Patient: sex F, age 54
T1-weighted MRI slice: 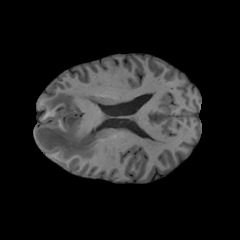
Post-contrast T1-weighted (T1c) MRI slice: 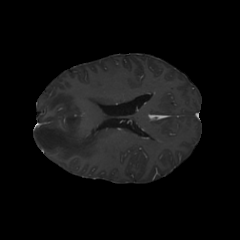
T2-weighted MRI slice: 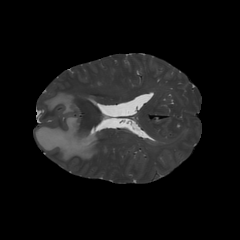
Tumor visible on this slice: yes
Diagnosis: Glioblastoma, IDH-wildtype
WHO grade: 4